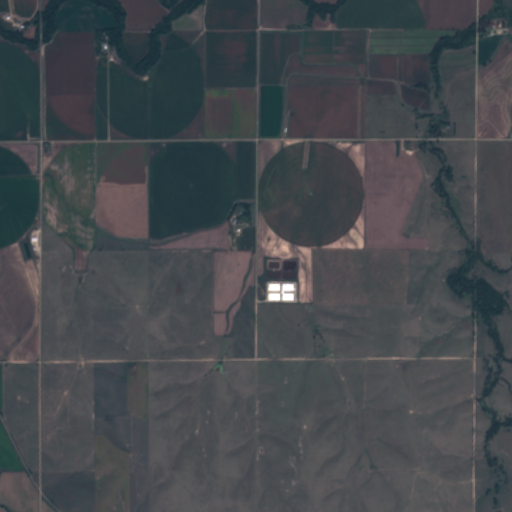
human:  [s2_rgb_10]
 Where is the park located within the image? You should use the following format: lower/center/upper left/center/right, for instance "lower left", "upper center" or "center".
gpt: The park is located in the upper right of the image.
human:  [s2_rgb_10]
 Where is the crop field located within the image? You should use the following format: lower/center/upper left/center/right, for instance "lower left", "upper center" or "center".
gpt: There is no crop field in the image.